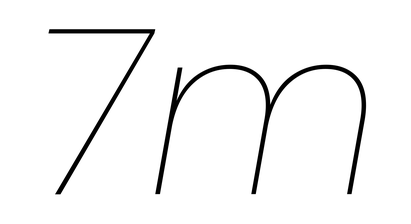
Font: Poppins-ThinItalic